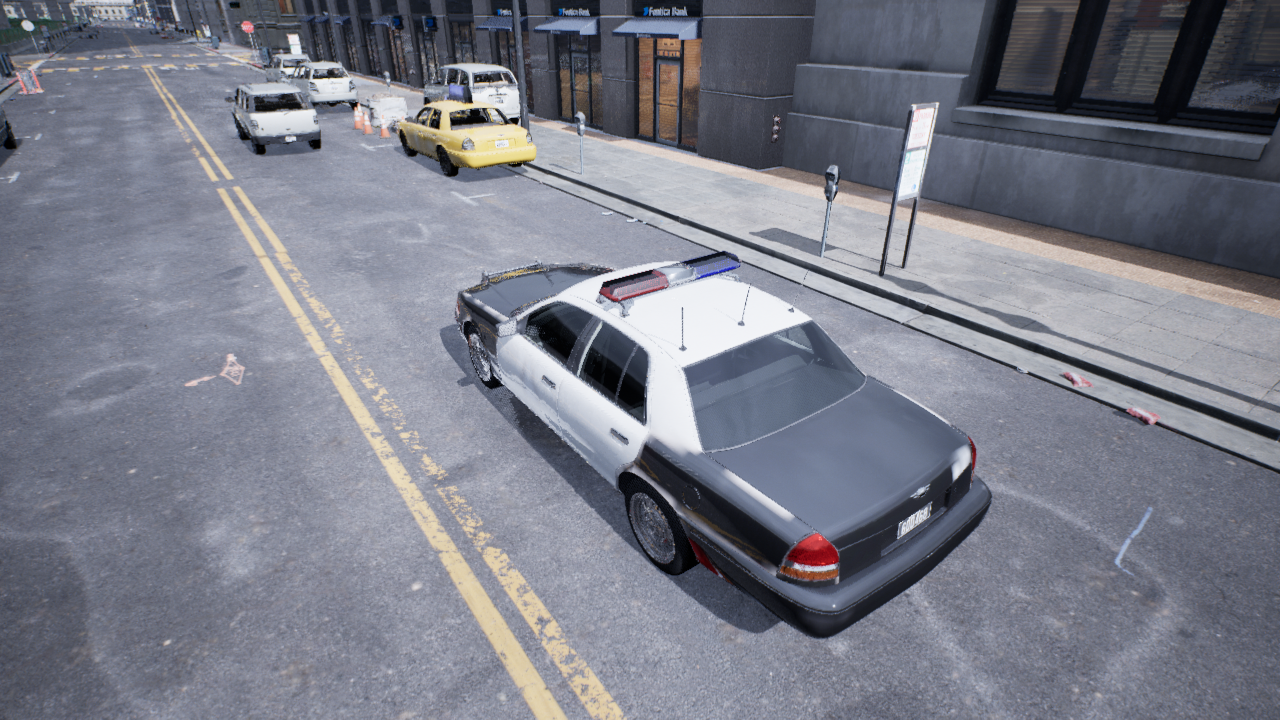
Venue: downtown
Lighting: overcast
Vehicle rig: sedan